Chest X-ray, PA view. Patient: 57 years old, sex M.
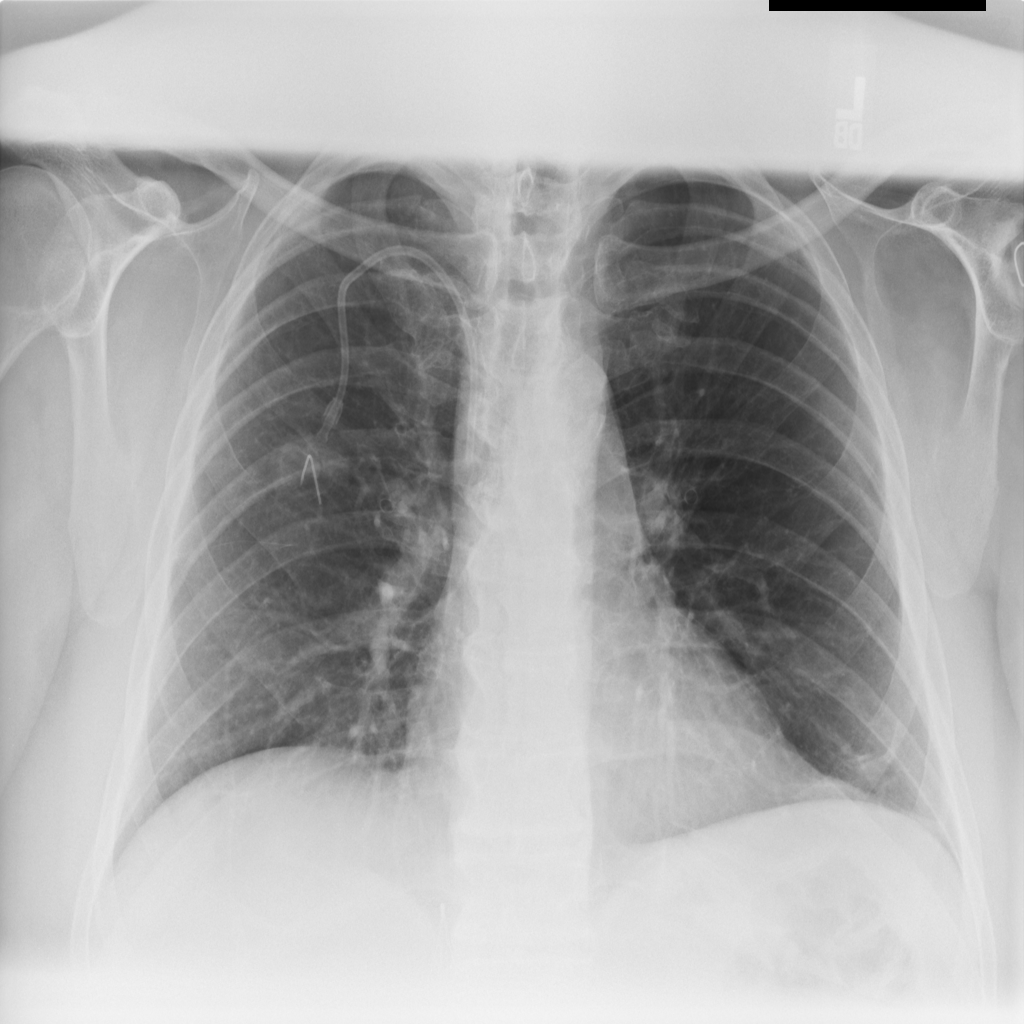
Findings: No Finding